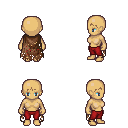
a pixel art fantasy rpg character, female body template, human, tanned skin, brown tattered cape, red pants, plain hairstyle, four views (front, back, left, right), 2x2 character sprite sheet, small pixel art, hard edges, no anti-aliasing